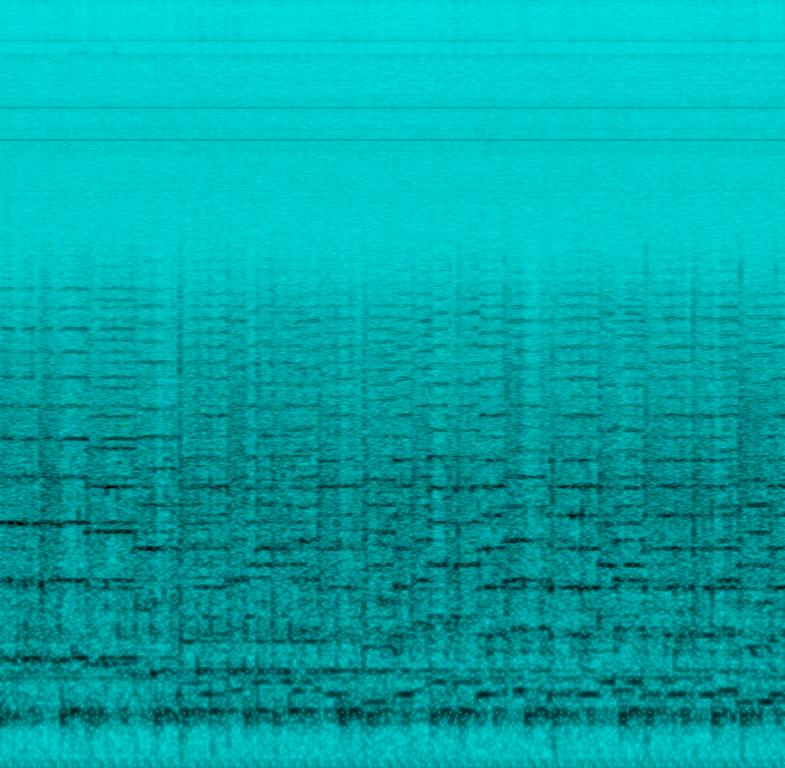
This is an Uzbek folk music piece. There is a female vocalist singing melodically. The main tune is being played by the garmon while the rhythmic background consists of the doors and the clapping of the dancers. There is a vibrant atmosphere in this piece. It could be used as an accompaniment piece for an Uzbek folk dance course.